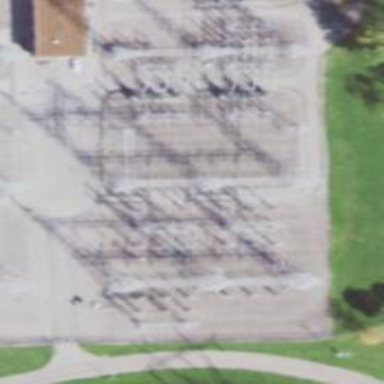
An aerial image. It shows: Switch for power supply.